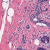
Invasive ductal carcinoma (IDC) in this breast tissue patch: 1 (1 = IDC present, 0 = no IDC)